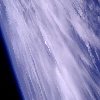
Label: cloud